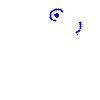
Particle: proton